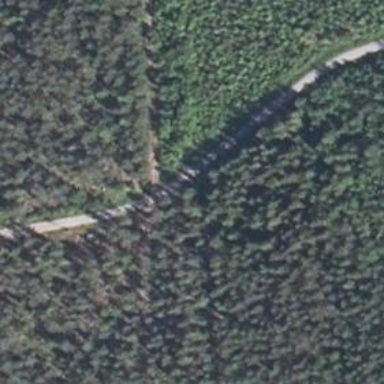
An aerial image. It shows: Well-maintained track road of grade 1.